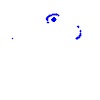
Particle: electron